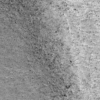
Label: not_dusty